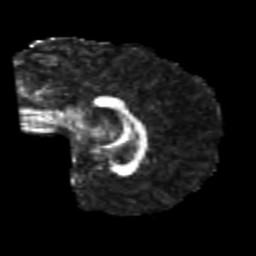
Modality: FA
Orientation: sagittal
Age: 21
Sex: male
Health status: healthy
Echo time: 0.074 s